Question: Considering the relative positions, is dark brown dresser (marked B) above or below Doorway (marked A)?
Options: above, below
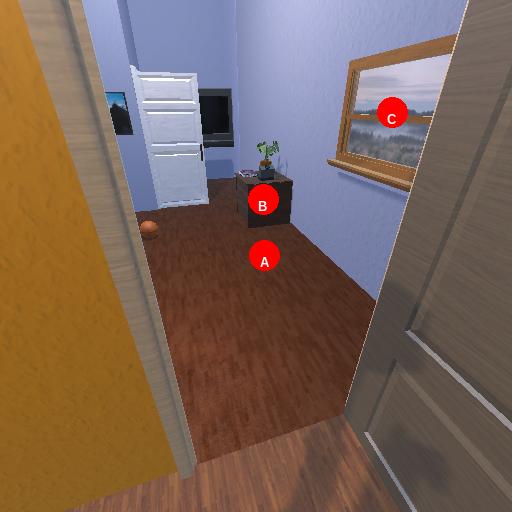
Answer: above